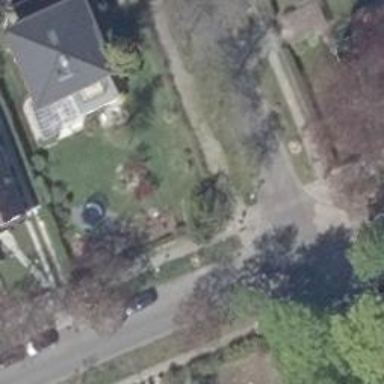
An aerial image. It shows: Avenue of deciduous broadleaved trees.